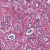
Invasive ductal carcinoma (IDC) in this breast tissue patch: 1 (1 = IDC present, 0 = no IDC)